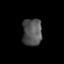
Tissue: lung
Cell type: Others
Senescence score: 0.5426
Nuclear area (px): 520
Mean DAPI intensity: 84.646